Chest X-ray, PA view. Patient: 57 years old, sex F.
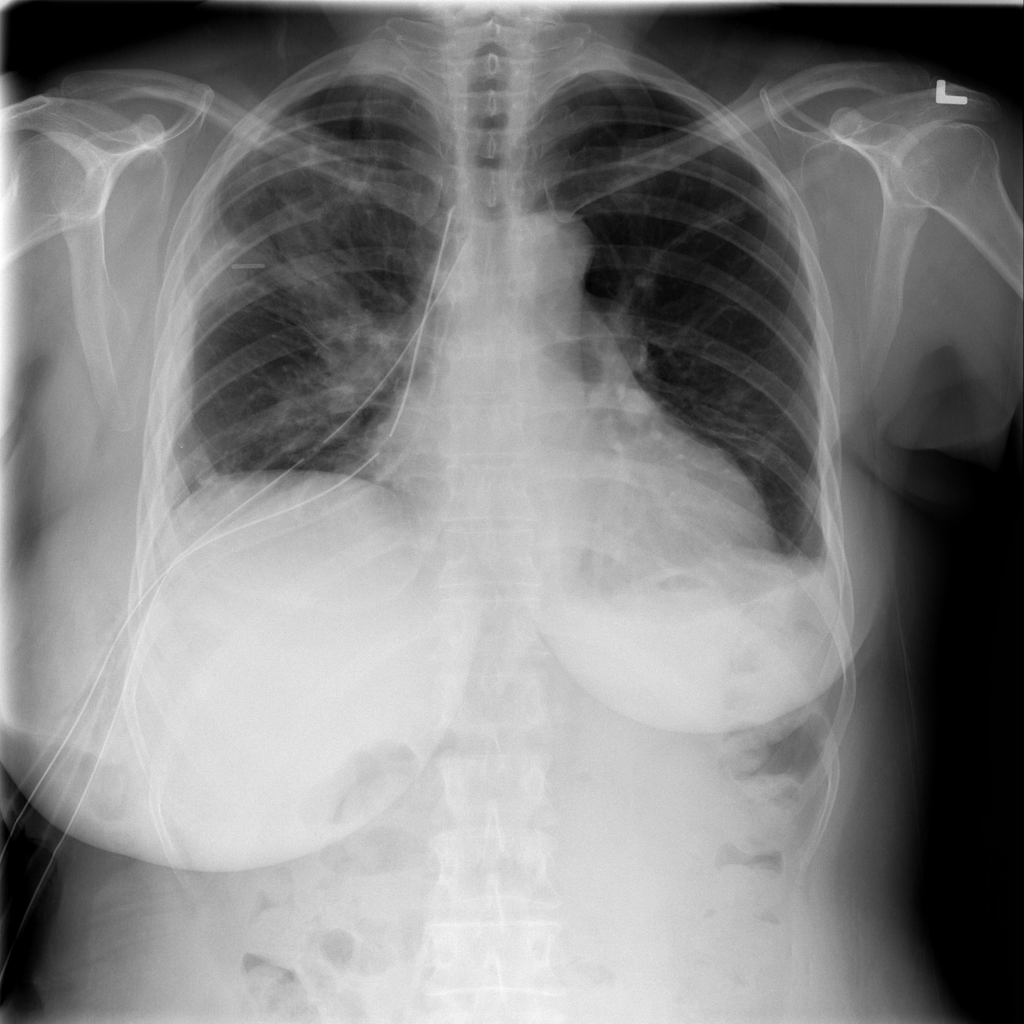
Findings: Atelectasis, Pneumothorax